Question: I have two files and other file is , which is located in which is a directory.
Now for given hotel search I created one button search, from search button I am calling java script function searchHotel(str). From this javacript function I am calling getHotelDetails.php using xmlHttp request, but I am getting the following message.
city name
'''
<!DOCTYPE html>
<!--
To change this license header, choose License Headers in Project Properties.
To change this template file, choose Tools | Templates
and open the template in the editor.
-->
<html>
<head>
<script type="text/javascript">
function searchHotel(str) {
if (str == "") {
document.getElementById("txtHint").innerHTML = "";
return;
} else {
if (window.XMLHttpRequest) {
// code for IE7+, Firefox, Chrome, Opera, Safari
xmlhttp = new XMLHttpRequest();
} else {
// code for IE6, IE5
xmlhttp = new ActiveXObject("Microsoft.XMLHTTP");
}
xmlhttp.onreadystatechange = function() {
if (xmlhttp.readyState == 4 && xmlhttp.status == 200) {
document.getElementById("txtHint").innerHTML = xmlhttp.responseText;
}
}
xmlhttp.open("POST","webservices/getHotelDetails.php?q="+str,true);
xmlhttp.send();
}
}
</script>
</head>
<body>
<h1>Hotels</h1>
<form>
City: <select name="hotel_city" >
<option value="Bangalore"> Bangalore</option>
<option value="Chennai"> Chennai</option>
</select>
<br/><br/>
<input type="button" id="myBtn" value="Search Hotel" onclick="searchHotel(this.value)">
<!--
<input type="button" id="myBtn" value="Search Hotel" onclick="searchHotel(this.value)">
-->
</form>
<br>
<div id="txtHint"><b>Hotel info will be listed here.</b></div>
</body>
</html>
'''
'''
<?php
$q = $_POST['q'];
$con = mysqli_connect('localhost','root','3456','my_db');
if (!$con) {
die('Could not connect: ' . mysqli_error($con));
}
mysqli_select_db($con,"ajax_demo");
$sql="SELECT * FROM hotel WHERE city = '$q'";
$result = mysqli_query($con,$sql);
echo "<table border='1'>
<tr>
<th>city</th>
<th>name</th>
</tr>";
while($row = mysqli_fetch_array($result)) {
echo "<tr>";
echo "<td>" . $row['city'] . "</td>";
echo "<td>" . $row['name'] . "</td>";
echo "</tr>";
}
echo "</table>";
mysqli_close($con);
?>
'''

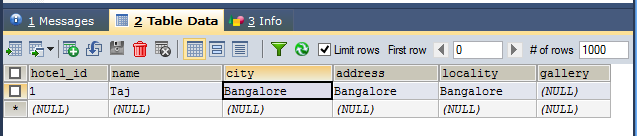
Answer: You are sending the parameter as a GET parameter. You should get it from PhP from the $_GET
For example:
JavaScript:
'''
xmlhttp.open("GET","webservices/getHotelDetails.php?q="+str,true);
xmlhttp.send();
'''
PhP:
'''
<?php
$q = $_GET['q'];
'''
If you want to use POST instead, it is a bit more complicated. You can find the example here:
<URL>